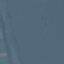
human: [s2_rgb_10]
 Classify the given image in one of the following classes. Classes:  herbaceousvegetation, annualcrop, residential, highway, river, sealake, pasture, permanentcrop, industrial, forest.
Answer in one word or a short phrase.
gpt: SeaLake